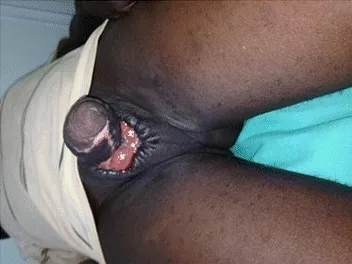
A picture of case report 2 after 3 months from time of event.
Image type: medical_photograph (other_medical_photograph)